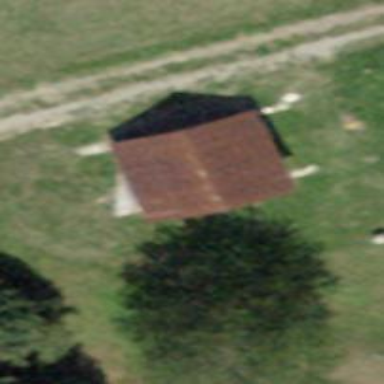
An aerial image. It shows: Shed building.